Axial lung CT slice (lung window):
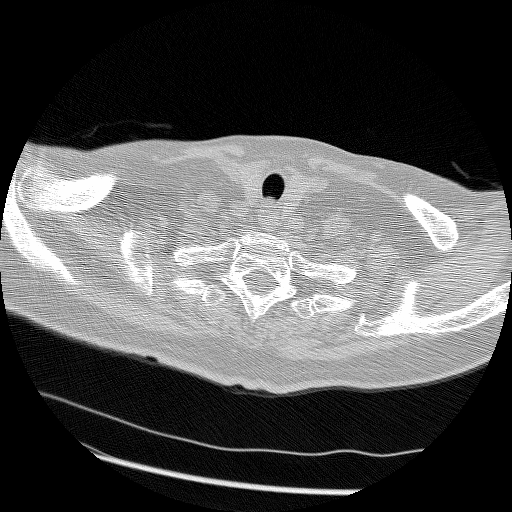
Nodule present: no